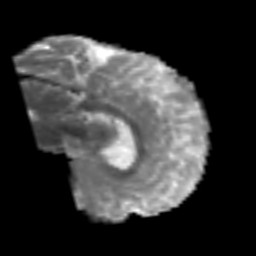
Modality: MD
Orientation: sagittal
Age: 43
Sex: male
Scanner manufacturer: siemens
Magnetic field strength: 3 T
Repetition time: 6.1 s
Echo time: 0.101 s